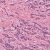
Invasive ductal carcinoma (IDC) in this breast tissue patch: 1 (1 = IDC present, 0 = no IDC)